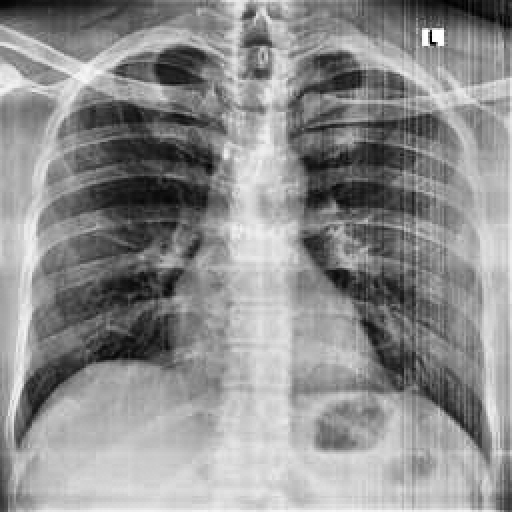
Finding: NORMAL